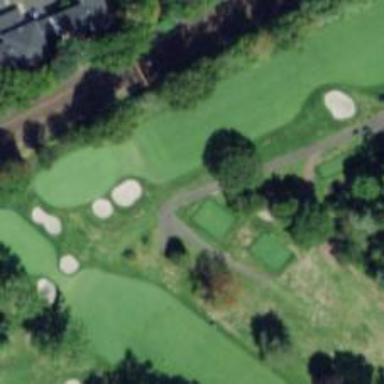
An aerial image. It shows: Path for both road and golf.